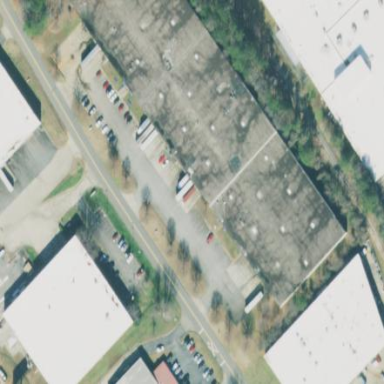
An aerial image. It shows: Industrial building.